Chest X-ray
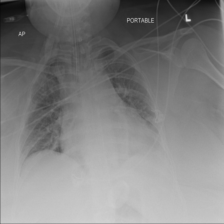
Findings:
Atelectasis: negative
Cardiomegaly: negative
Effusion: negative
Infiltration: negative
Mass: negative
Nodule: negative
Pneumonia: negative
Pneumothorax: negative
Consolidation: negative
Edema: negative
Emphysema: negative
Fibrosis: negative
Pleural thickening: negative
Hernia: negative